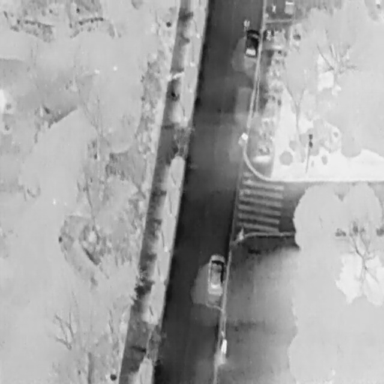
There are two Cars in the infrared image.